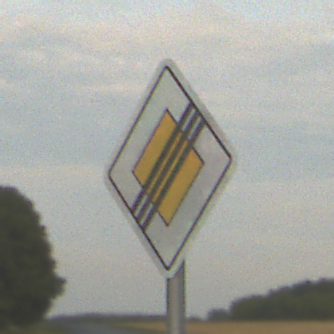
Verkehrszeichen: EndeVorfahrtsstrasse
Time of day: SunriseSunset
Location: Outdoor (RoadRail)
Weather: PartlyCloudy
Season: NotSpecified
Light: Natural